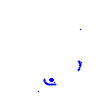
Particle: kaon